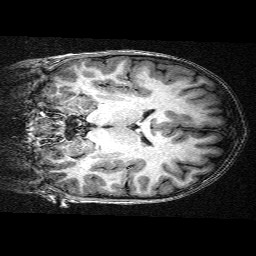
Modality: T1w
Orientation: coronal
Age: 10
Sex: male
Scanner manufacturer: siemens
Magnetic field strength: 3 T
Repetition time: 2.3 s
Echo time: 0.00336 s